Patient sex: F
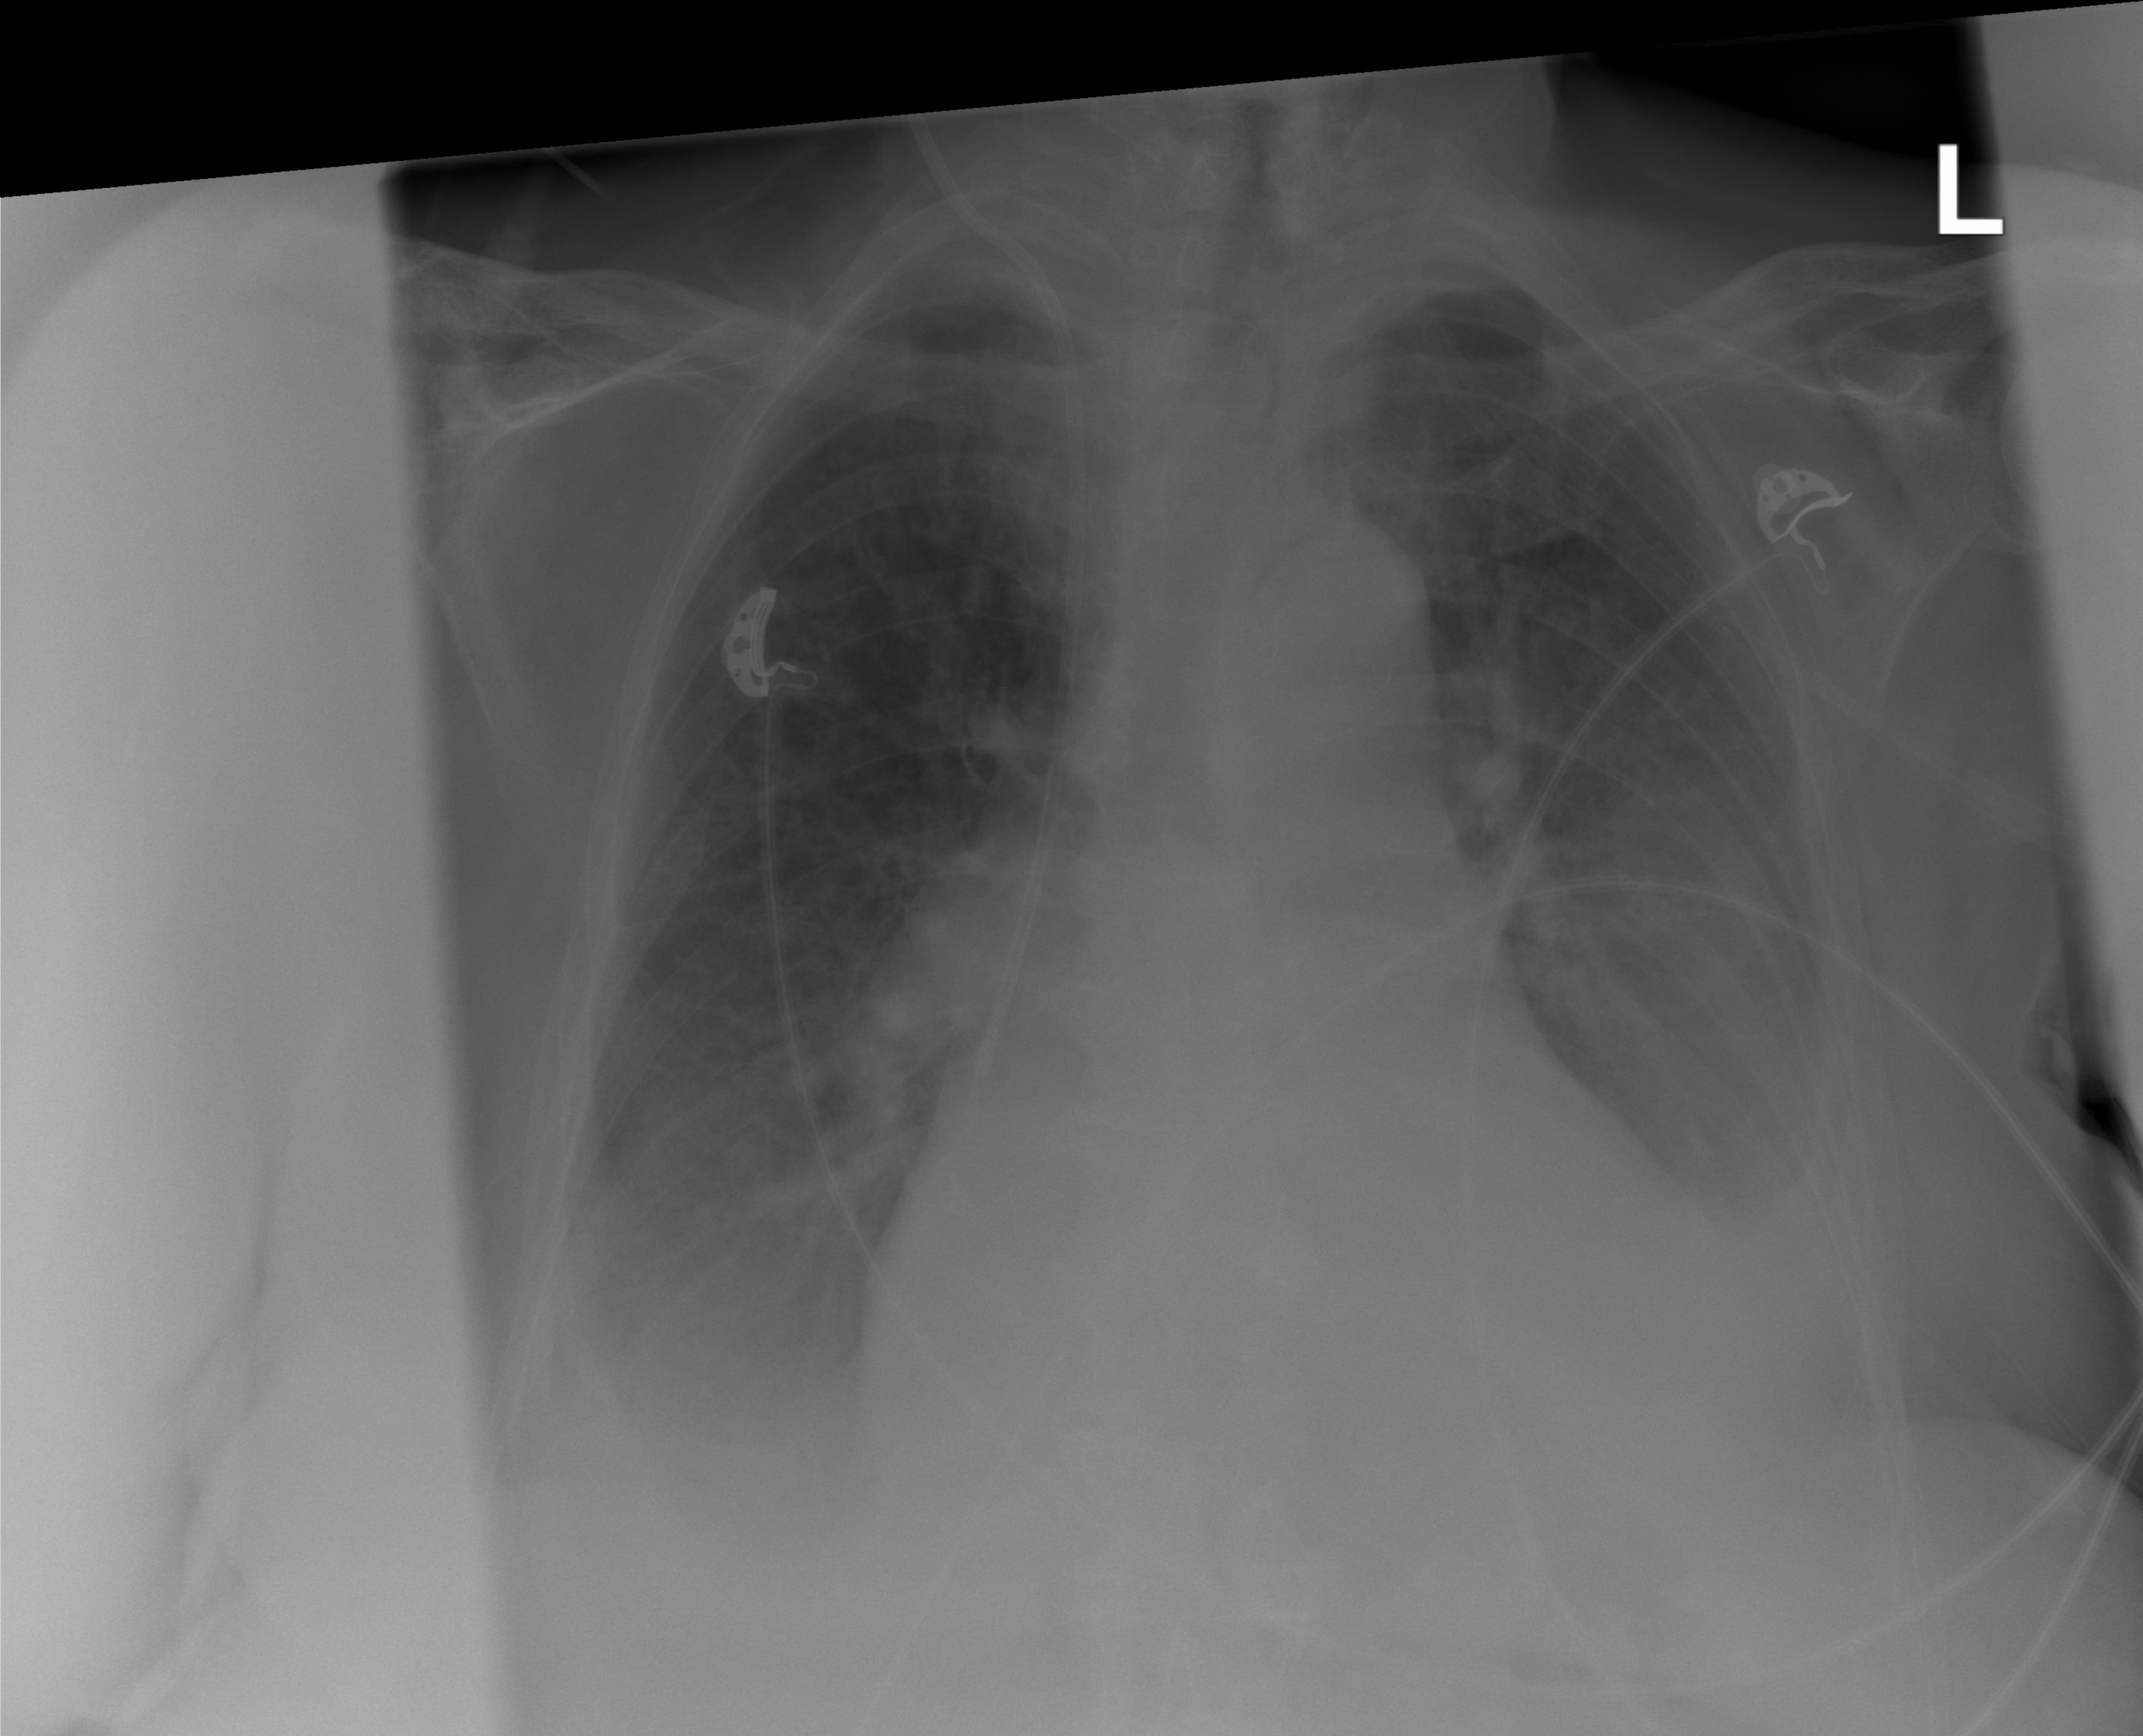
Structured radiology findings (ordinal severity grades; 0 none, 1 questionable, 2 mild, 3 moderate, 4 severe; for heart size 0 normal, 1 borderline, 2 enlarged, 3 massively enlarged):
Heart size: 2
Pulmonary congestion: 0
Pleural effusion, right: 2
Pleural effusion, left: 3
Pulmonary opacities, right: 2
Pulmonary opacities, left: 1
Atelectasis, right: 2
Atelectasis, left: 3